Interaction volume radius: 5 \u00c5
Interaction volume height: 50 \u00c5
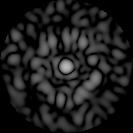
Disorder parameter: 0.85